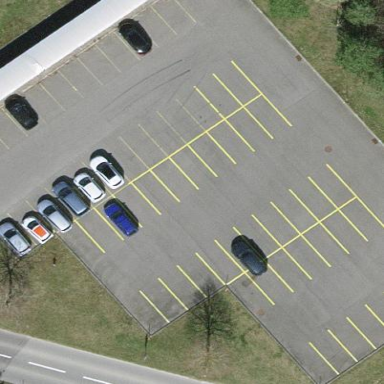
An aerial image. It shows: Parking area.